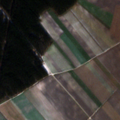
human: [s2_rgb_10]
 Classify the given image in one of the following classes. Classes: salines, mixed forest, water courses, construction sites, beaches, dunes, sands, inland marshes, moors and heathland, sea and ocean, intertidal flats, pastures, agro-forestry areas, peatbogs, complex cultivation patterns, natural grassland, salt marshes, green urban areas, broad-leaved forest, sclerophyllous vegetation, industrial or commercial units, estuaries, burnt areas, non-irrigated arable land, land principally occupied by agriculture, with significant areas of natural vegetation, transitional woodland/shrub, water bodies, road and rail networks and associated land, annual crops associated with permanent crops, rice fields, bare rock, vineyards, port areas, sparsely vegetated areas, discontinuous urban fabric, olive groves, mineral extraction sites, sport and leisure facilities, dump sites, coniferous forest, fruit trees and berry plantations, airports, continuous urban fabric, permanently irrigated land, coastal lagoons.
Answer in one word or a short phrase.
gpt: non-irrigated arable land, coniferous forest